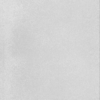
Label: dusty